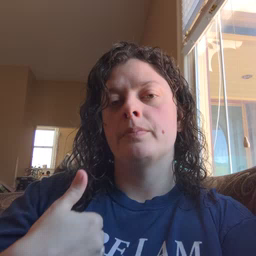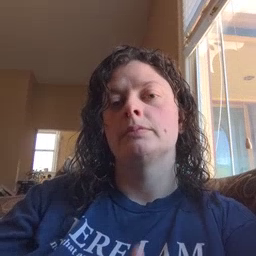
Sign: yesterday